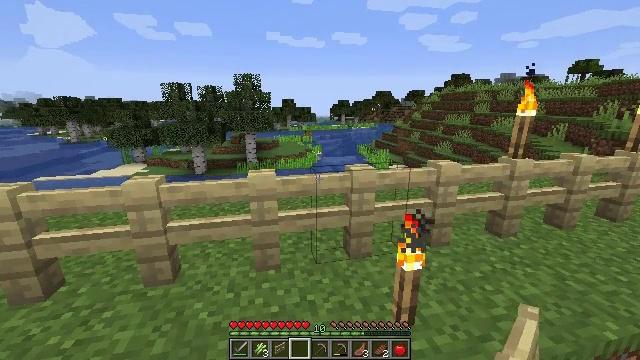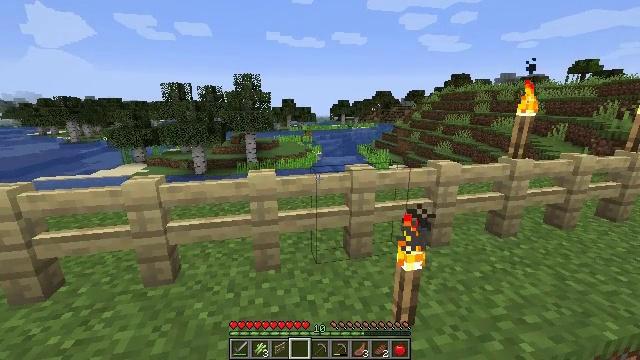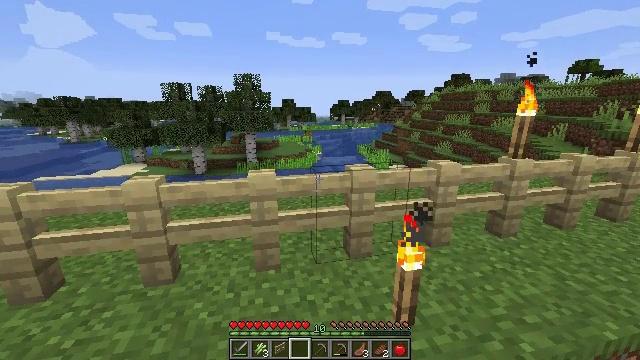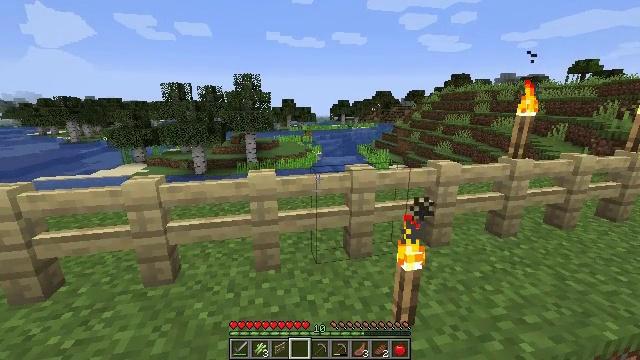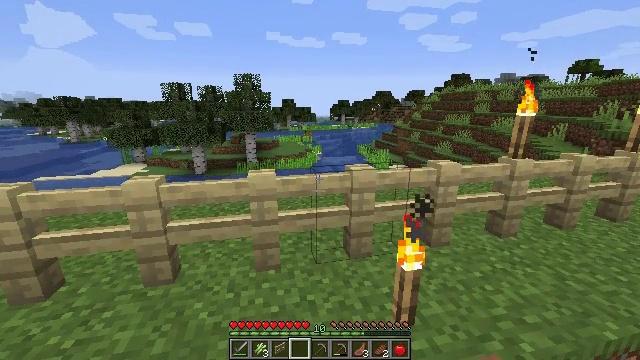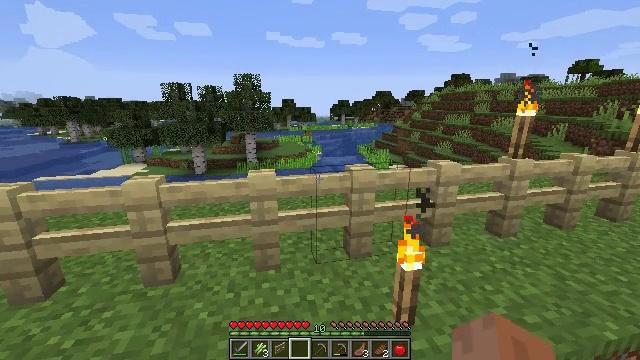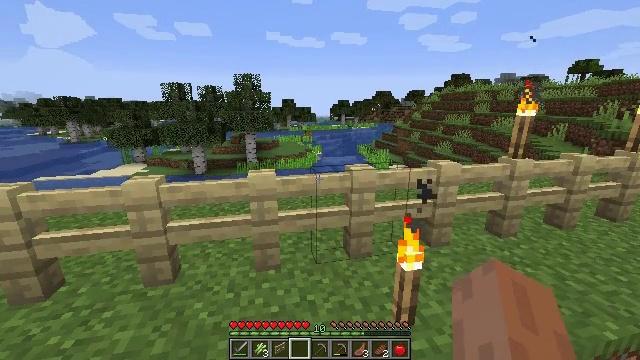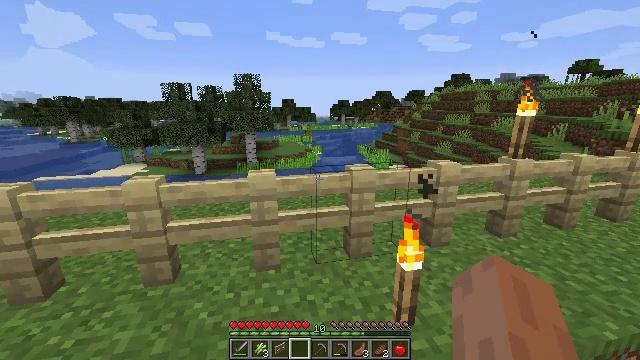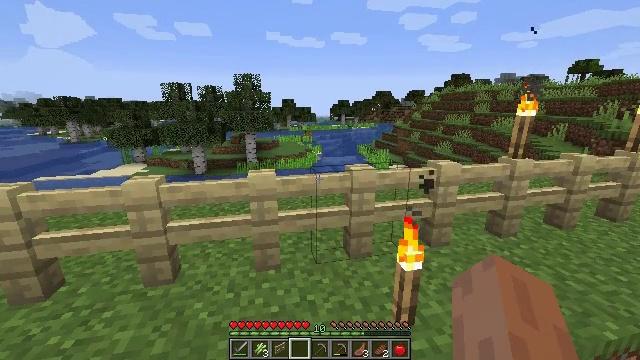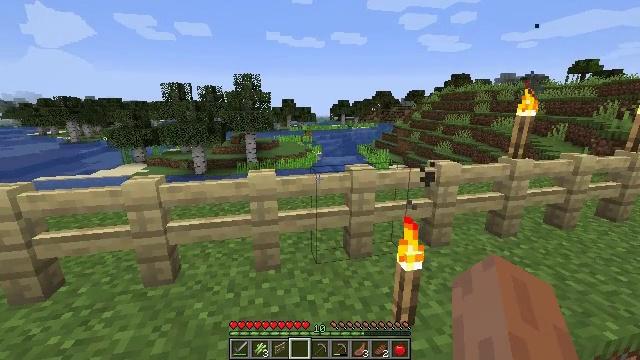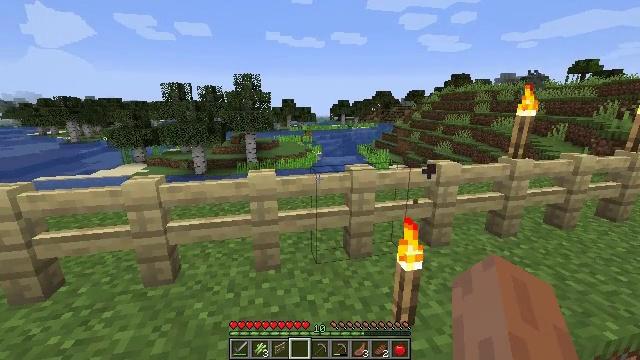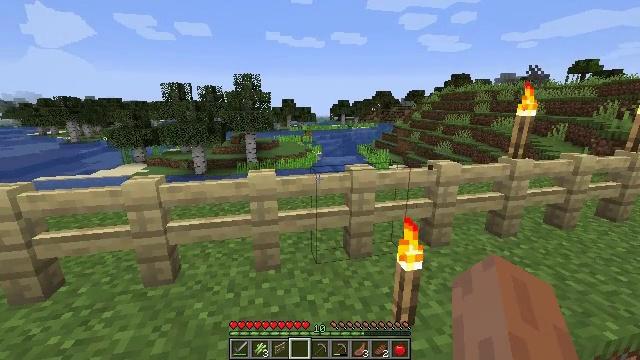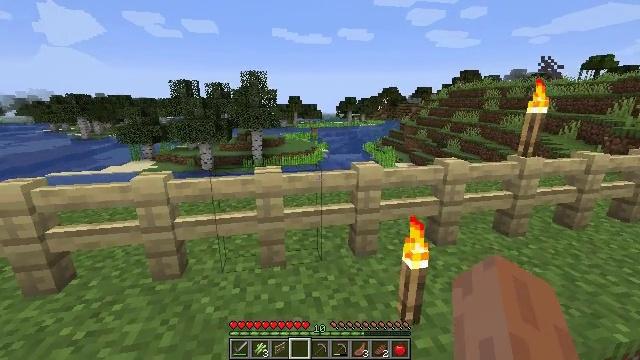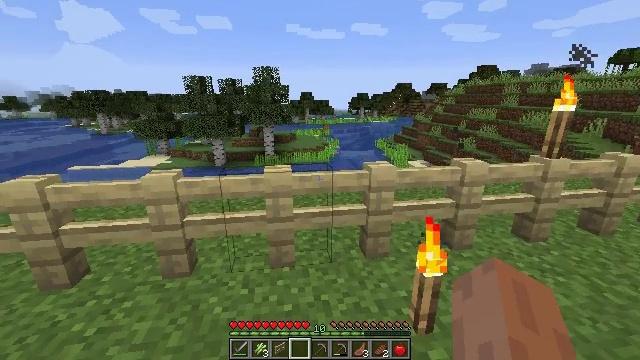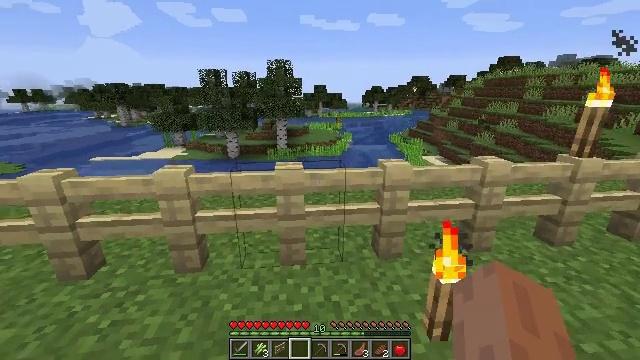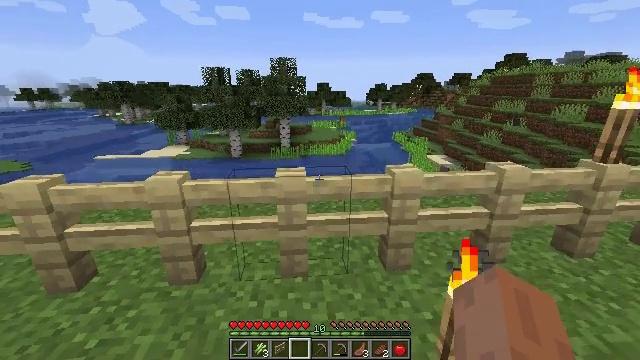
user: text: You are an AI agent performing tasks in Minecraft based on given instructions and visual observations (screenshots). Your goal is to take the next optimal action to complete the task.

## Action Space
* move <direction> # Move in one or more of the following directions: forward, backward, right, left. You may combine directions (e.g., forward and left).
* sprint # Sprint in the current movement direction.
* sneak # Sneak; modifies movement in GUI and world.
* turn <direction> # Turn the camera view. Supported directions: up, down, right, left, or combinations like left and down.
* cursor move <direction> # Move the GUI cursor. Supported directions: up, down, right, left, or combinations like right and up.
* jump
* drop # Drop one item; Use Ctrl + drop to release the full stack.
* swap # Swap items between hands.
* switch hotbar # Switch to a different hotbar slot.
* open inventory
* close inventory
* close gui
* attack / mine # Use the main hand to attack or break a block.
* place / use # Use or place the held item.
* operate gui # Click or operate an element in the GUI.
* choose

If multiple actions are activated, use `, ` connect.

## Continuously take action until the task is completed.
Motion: motion action
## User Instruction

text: Gather the birch fence from a structure.
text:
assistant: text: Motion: no_op
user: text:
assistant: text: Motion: no_op
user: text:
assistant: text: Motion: no_op
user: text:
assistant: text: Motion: no_op
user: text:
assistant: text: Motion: no_op
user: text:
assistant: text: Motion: no_op
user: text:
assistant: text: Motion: no_op
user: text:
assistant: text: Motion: no_op
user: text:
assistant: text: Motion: no_op
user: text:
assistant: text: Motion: no_op
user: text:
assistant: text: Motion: no_op
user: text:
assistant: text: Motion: turn left
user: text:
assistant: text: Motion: move forward, turn left
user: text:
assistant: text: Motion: move forward, turn left and down
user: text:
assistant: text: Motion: move forward
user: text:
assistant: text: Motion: move forward
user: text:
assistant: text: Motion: move forward
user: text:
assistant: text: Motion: move forward
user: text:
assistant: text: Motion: no_op
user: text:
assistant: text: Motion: turn down
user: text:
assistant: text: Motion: turn left and down
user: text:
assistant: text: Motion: turn left and down
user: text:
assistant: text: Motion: turn left
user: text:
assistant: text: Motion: turn left and down
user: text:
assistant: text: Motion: turn left and down
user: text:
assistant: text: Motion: turn left
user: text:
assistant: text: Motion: turn left
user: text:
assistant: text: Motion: no_op
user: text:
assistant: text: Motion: no_op
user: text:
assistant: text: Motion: no_op